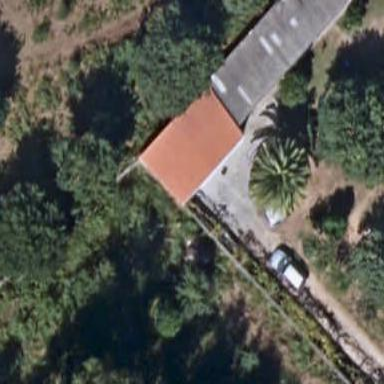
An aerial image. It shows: Bungalow.